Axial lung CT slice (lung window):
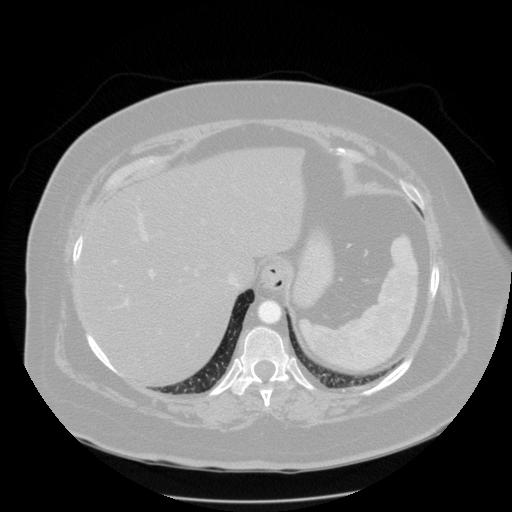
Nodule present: no